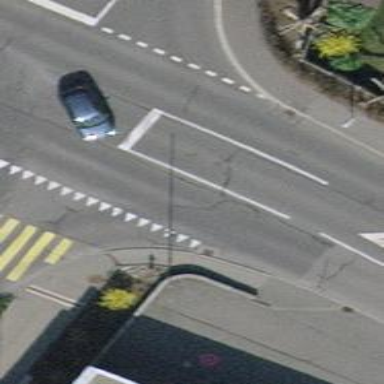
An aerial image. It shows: Sidewalk.